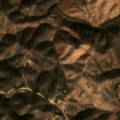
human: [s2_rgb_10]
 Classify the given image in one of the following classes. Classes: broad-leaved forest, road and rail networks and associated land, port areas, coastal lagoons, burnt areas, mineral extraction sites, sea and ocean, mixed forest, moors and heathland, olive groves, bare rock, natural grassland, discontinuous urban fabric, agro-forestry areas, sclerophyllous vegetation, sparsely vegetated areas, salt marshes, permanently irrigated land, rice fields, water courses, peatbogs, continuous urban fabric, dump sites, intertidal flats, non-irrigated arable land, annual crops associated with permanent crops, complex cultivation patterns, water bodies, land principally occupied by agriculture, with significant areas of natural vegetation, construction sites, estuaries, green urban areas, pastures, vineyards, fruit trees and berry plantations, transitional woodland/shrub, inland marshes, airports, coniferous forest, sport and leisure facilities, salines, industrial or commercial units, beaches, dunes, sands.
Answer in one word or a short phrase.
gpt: land principally occupied by agriculture, with significant areas of natural vegetation, broad-leaved forest, sclerophyllous vegetation, transitional woodland/shrub